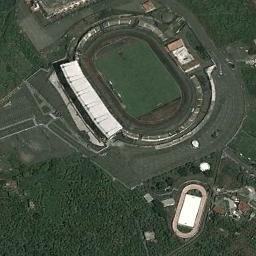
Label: stadium